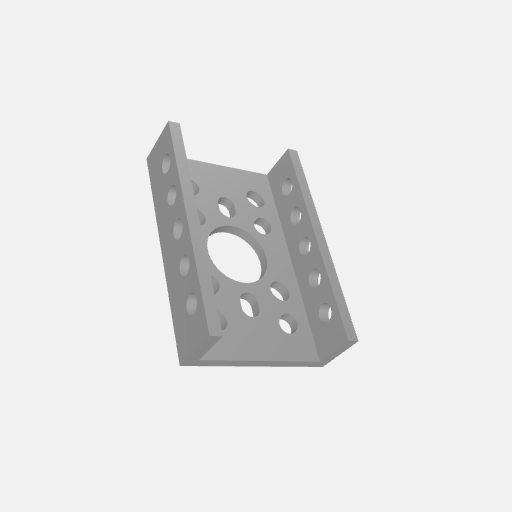
Part: MiniLowSideUChannel1H